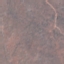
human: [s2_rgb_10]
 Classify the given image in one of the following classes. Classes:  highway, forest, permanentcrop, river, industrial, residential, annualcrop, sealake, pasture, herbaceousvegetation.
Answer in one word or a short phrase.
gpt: HerbaceousVegetation